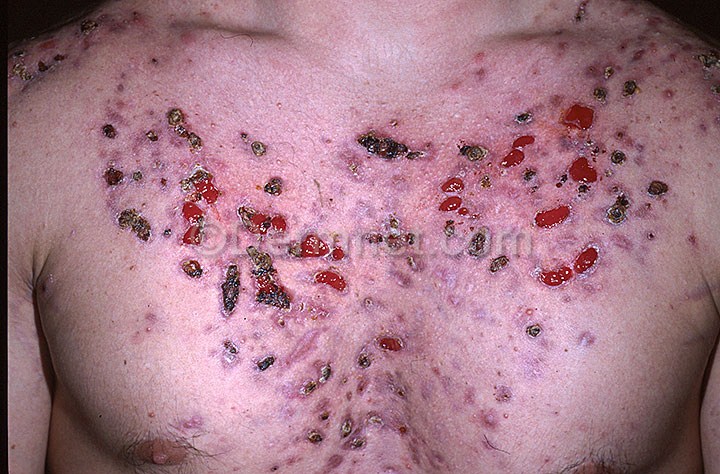
Disease: Acne and Rosacea Photos